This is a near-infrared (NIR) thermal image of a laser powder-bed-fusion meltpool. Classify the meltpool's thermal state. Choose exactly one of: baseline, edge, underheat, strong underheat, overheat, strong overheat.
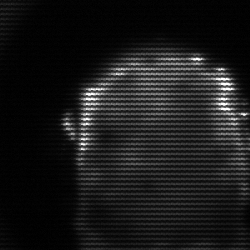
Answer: baseline